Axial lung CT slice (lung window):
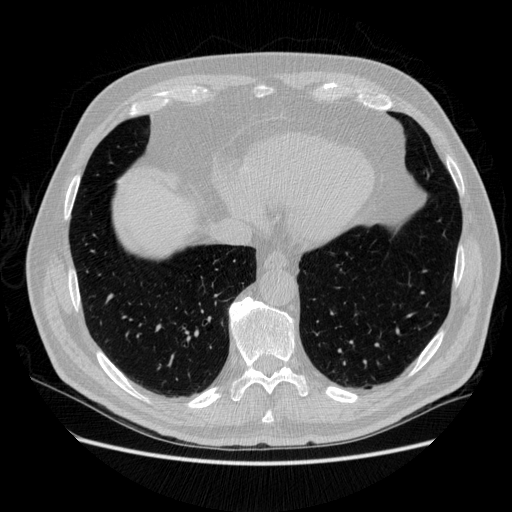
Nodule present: no